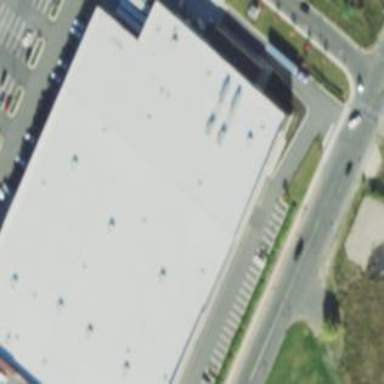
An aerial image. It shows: Retail building that houses wholesale shop.